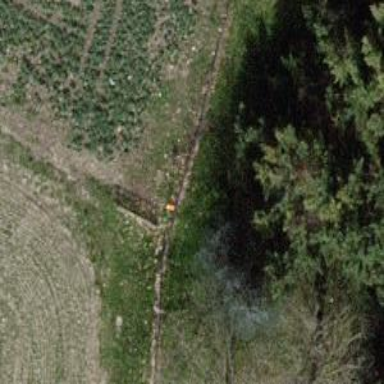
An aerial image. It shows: Orange aerial marker.